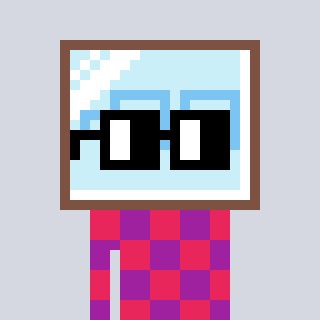
a pixel art character with square black glasses, a mirror-shaped head and a magenta-colored body on a cool background